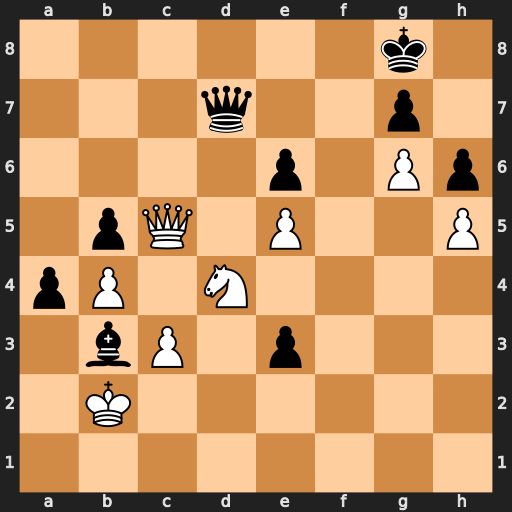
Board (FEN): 6k1/3q2p1/4p1Pp/1pQ1P2P/pP1N4/1bP1p3/1K6/8
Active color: w
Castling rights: -
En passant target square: -
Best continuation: Nxb3 axb3 Qxe3